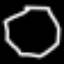
Label: octagon